Field crop: maize
Growth stage: 2
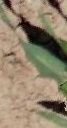
Species: maize